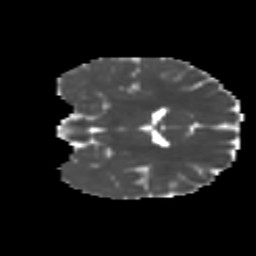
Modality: MD
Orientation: coronal
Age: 15
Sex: female
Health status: ill
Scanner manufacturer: ge
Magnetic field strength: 3 T
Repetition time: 6.752 s
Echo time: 0.079 s